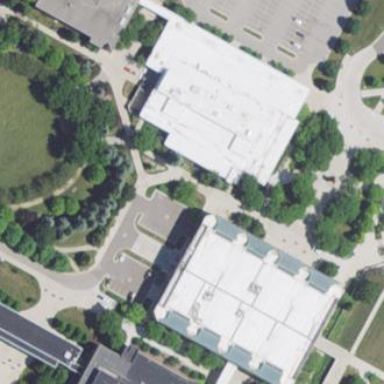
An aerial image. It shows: College building serving as community center.